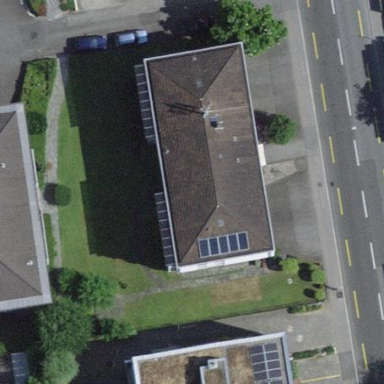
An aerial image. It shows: Flat-roofed apartment building.